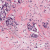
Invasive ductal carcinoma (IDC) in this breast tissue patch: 1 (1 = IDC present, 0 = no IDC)